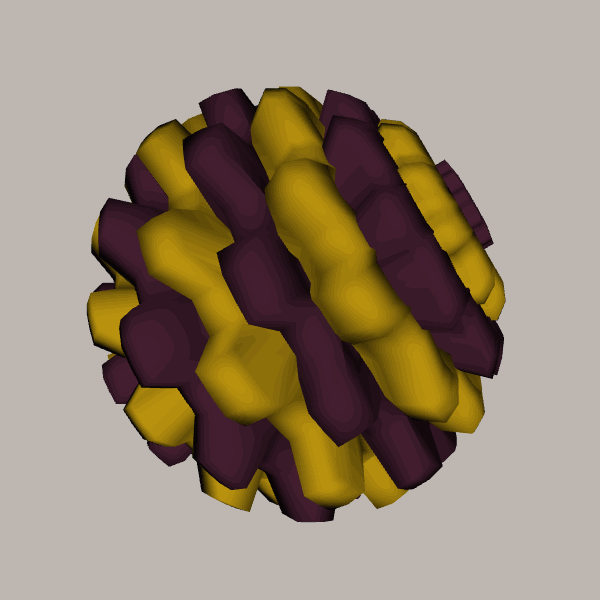
Background: light